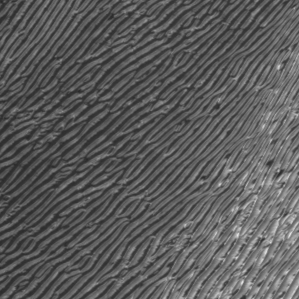
Label: frost